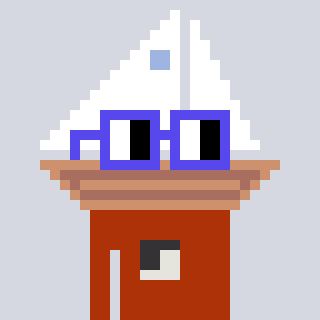
a pixel art character with square blue glasses, a sailboat-shaped head and a hotbrown-colored body on a cool background